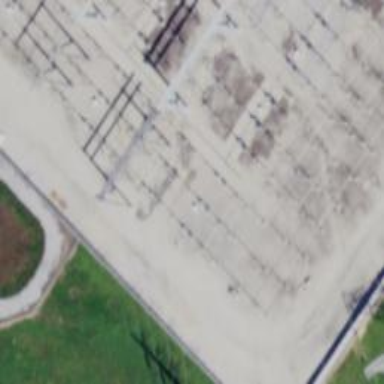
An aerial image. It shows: Switch used for power control.